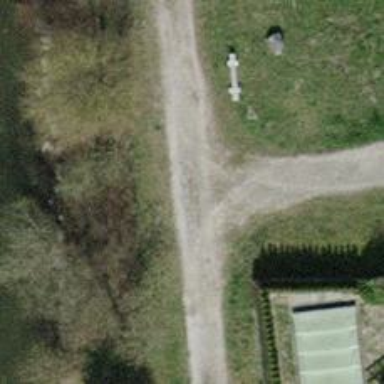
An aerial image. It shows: Compacted agricultural track with grade 3 tracktype. Suitable for agricultural vehicles.